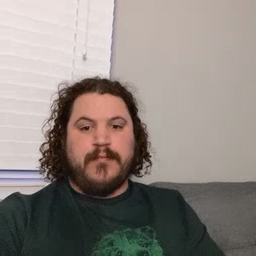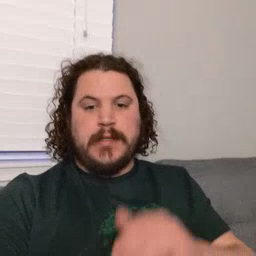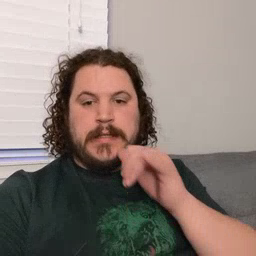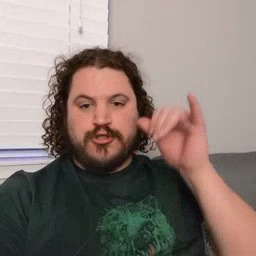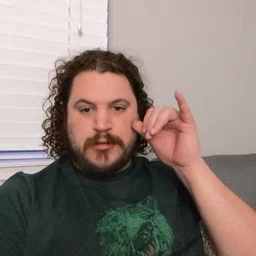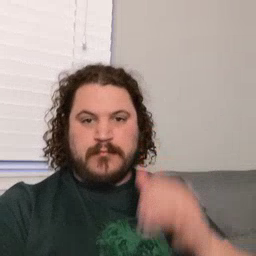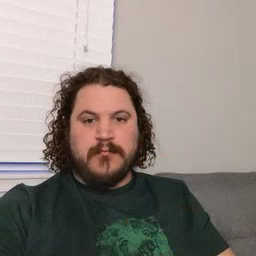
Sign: yesterday